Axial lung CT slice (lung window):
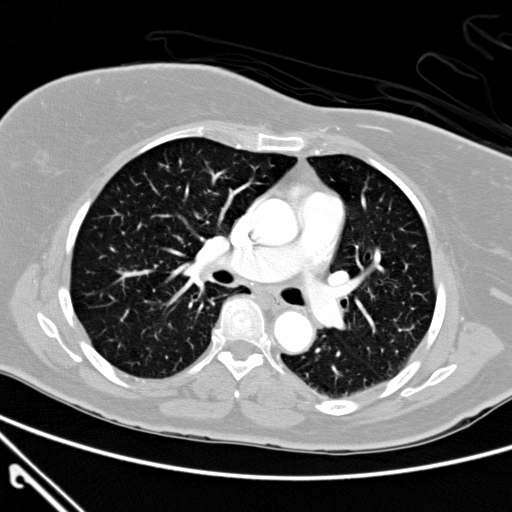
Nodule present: no